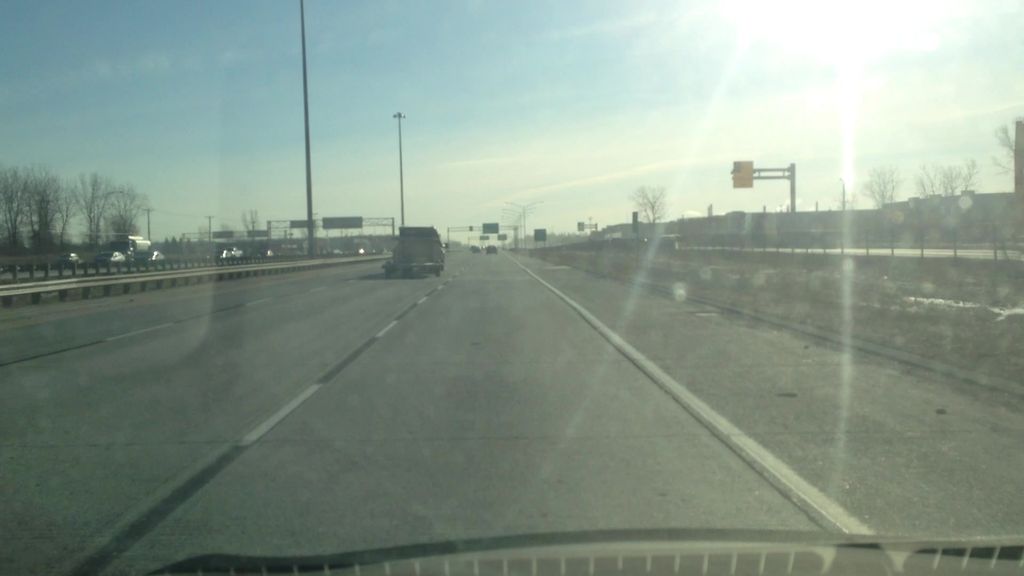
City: montreal